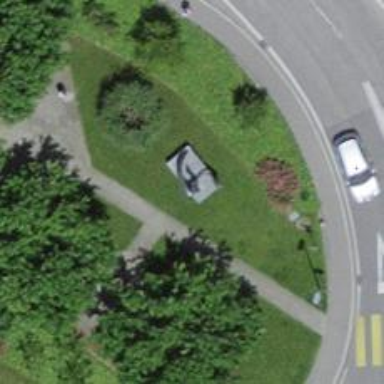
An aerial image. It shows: Statue is featured in the image.